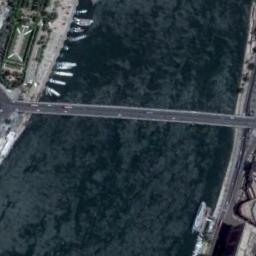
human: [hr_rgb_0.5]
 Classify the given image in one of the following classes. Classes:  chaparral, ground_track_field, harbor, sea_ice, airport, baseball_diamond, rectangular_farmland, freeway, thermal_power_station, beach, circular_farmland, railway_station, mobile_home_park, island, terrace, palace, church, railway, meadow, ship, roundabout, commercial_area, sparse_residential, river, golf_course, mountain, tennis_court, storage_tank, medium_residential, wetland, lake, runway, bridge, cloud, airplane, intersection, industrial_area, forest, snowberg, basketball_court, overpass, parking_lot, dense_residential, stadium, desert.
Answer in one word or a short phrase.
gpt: bridge